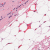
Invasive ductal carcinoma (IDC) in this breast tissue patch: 0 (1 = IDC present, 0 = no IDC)